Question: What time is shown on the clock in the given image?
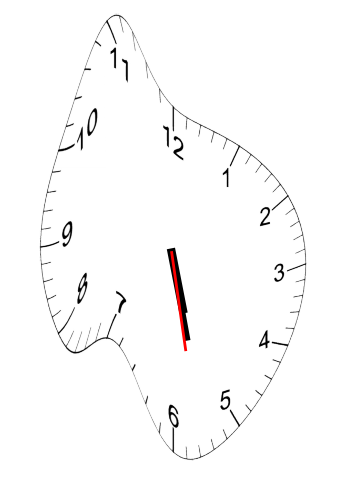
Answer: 05:27:28